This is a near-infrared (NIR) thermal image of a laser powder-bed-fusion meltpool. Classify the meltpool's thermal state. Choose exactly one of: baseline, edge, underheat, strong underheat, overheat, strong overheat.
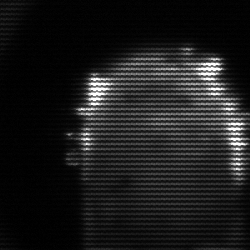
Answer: baseline